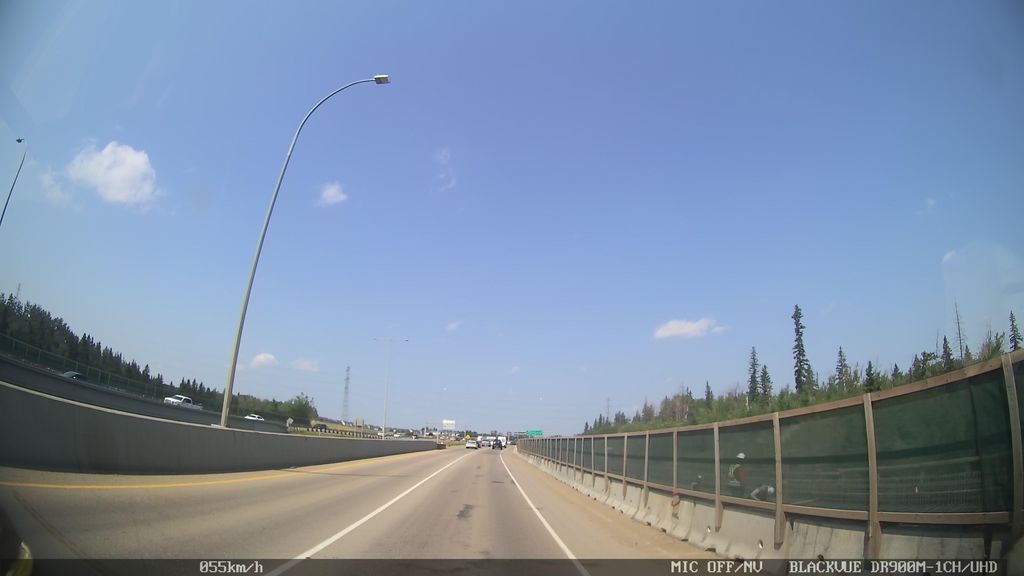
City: edmonton